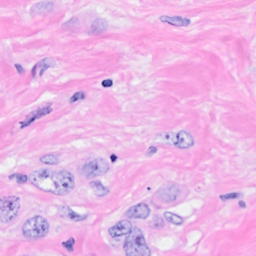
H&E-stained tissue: Breast